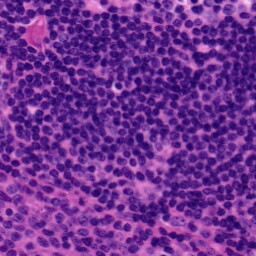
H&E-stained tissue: Tonsil